Interaction volume radius: 5 \u00c5
Interaction volume height: 40 \u00c5
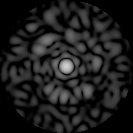
Disorder parameter: 0.8379